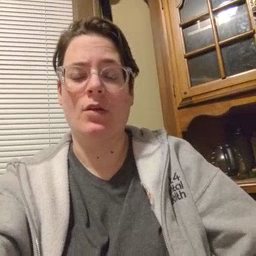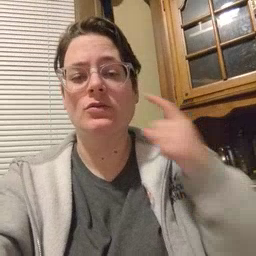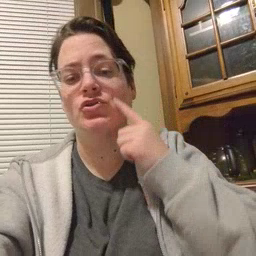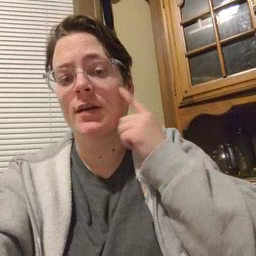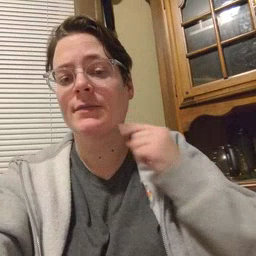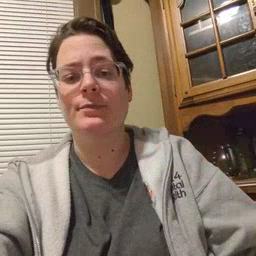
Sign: cheek